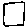
Label: square